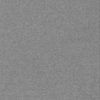
Label: dusty